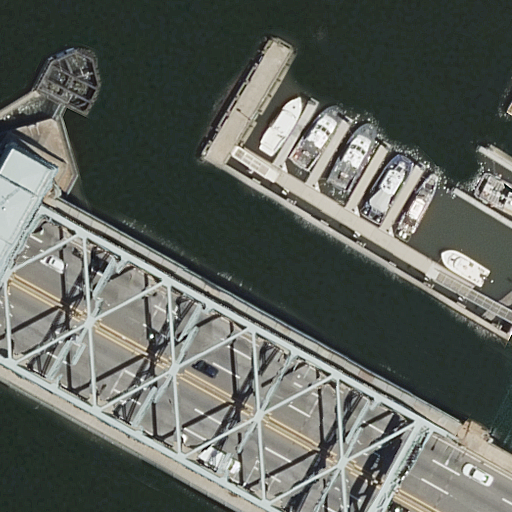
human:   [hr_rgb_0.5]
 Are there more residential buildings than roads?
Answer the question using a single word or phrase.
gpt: no

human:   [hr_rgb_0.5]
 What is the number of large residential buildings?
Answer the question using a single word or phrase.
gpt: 0

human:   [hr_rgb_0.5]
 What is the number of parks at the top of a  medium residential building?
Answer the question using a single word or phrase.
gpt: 0

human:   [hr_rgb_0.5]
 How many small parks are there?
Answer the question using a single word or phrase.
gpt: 0

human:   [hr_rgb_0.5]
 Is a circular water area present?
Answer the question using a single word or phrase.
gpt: no

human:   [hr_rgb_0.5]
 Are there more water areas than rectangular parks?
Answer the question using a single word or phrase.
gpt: no

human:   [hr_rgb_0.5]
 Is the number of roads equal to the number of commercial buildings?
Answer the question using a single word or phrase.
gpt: no

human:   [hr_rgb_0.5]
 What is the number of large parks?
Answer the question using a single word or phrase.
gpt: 1

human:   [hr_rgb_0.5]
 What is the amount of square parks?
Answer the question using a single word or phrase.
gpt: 0

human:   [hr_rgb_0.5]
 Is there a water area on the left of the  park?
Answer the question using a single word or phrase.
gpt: yes

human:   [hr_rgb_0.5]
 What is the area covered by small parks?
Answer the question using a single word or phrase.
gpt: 0m2

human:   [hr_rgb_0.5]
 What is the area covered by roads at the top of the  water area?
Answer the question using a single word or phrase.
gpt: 0m2

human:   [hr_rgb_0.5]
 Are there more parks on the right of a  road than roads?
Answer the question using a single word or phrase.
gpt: no

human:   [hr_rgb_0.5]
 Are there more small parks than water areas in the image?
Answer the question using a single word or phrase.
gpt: no

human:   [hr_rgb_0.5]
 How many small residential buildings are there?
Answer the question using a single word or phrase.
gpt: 0

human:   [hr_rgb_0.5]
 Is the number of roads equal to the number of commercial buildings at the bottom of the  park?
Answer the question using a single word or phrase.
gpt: no

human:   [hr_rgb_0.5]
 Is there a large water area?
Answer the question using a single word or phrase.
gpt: yes

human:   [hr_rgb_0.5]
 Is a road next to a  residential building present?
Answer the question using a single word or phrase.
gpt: no

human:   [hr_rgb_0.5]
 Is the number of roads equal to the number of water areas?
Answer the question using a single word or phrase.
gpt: no

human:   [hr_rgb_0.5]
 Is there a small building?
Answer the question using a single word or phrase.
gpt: no

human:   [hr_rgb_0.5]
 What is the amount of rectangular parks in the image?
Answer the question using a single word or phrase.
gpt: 1

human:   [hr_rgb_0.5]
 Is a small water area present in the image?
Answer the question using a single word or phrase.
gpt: no

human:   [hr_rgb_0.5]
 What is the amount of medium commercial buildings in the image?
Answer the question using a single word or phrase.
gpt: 0

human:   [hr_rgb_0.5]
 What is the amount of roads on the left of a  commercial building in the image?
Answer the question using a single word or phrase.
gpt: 0

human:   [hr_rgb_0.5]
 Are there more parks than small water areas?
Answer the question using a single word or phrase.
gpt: yes

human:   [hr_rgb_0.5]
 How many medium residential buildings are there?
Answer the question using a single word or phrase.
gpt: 0

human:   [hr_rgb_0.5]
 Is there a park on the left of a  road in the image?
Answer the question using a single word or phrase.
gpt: no

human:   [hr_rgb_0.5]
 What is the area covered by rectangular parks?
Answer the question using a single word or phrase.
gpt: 5568m2

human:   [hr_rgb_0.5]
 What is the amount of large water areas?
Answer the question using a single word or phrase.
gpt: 1

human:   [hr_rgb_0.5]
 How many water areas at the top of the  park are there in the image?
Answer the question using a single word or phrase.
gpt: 0

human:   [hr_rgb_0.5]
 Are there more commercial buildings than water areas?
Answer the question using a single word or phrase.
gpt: no

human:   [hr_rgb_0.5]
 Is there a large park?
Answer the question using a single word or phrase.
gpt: yes

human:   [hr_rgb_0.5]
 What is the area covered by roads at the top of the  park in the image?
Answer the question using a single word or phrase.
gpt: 0m2

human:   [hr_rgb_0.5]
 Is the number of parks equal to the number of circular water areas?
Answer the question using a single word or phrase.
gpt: no

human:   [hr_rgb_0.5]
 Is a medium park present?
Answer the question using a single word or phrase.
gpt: no

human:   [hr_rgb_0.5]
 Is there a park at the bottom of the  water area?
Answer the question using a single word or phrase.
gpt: no